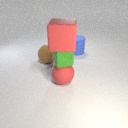
large red rubber sphere below large red rubber cube